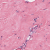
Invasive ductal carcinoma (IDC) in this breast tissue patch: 0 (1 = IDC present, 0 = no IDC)